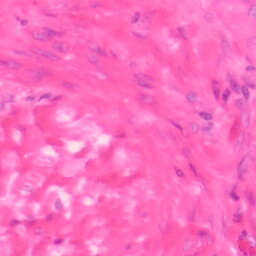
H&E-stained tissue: Colon